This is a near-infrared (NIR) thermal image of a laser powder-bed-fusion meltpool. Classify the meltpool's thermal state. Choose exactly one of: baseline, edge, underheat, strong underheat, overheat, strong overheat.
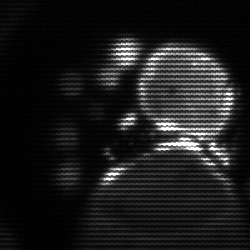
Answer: edge